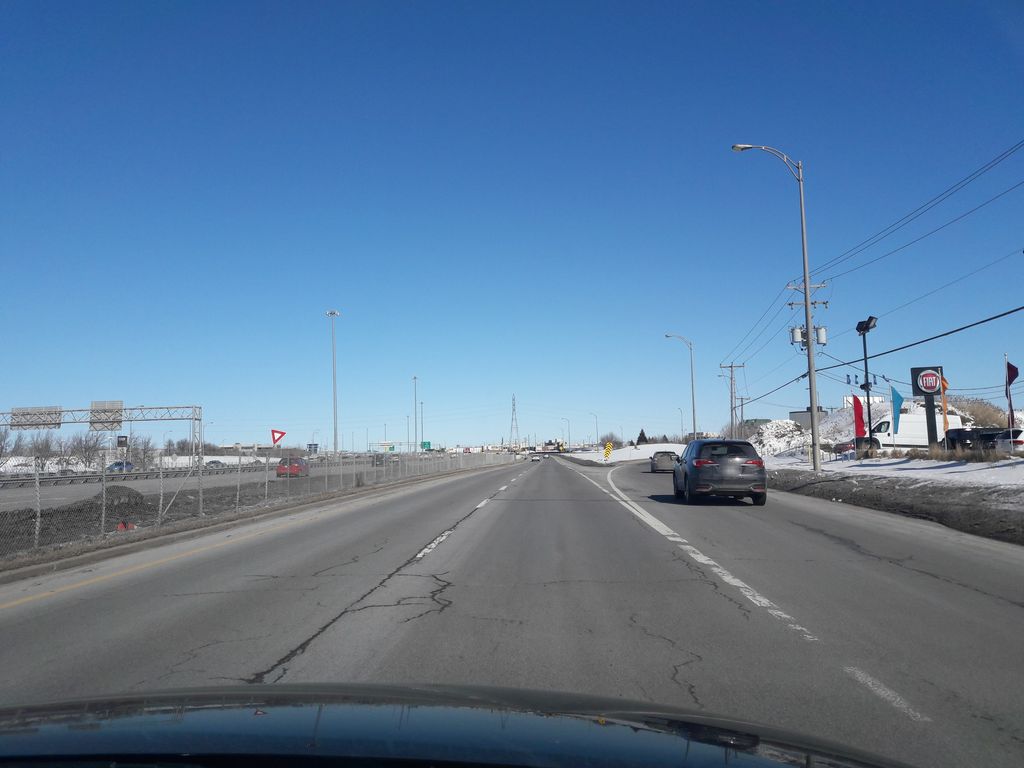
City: montreal